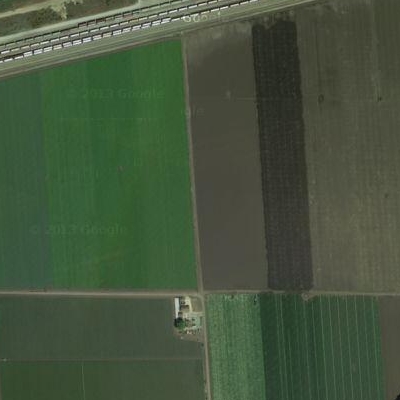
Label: Field